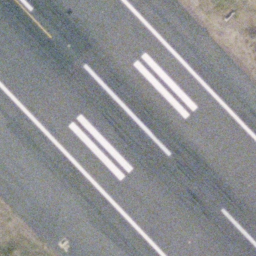
Label: runway